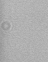
Label: camera_spot